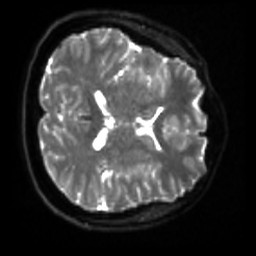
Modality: sbref
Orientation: axial
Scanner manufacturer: siemens
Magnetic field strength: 3 T
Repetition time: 4 s
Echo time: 0.0594 s